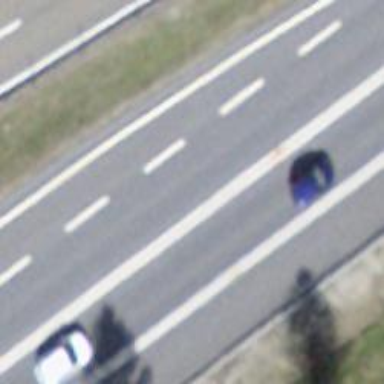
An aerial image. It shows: Asphalt trunk motorway.